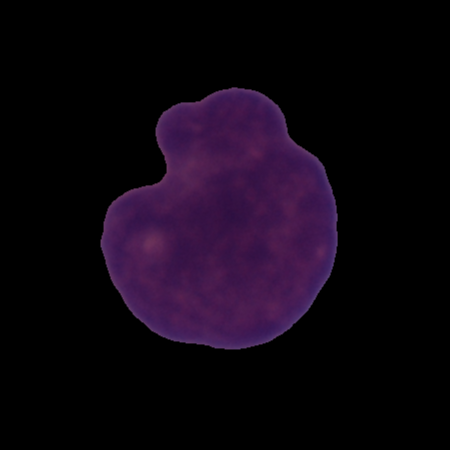
Label: cancer